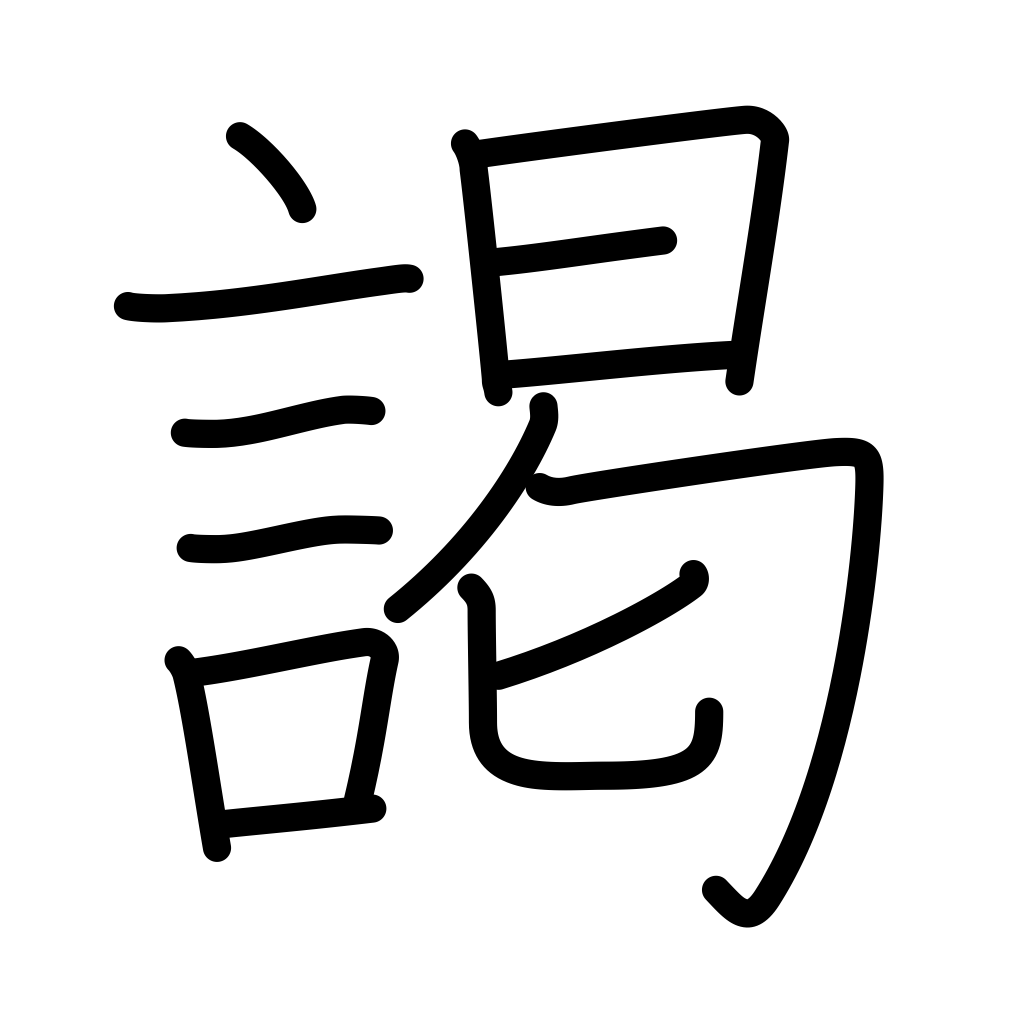
Meaning: audience